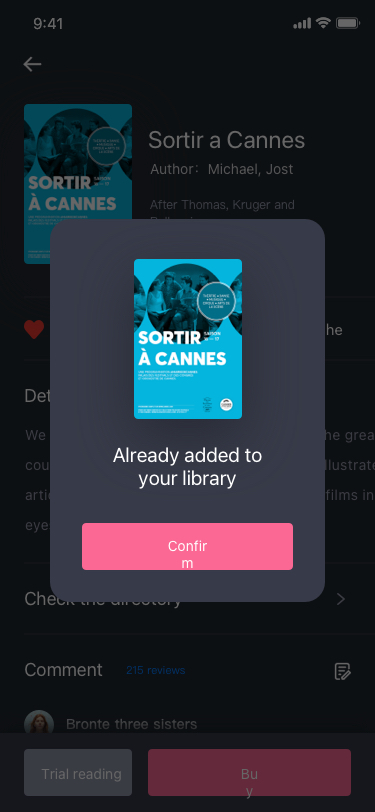
Text in this UI design:
Comment
Bronte three sisters
One of the most powerful novels in the
history of literature
134
89
12-04 21:20
215 reviews
Share
bookshelf
Like
We will invite you to explore the journey of the greatest
country in the history of cinema. The short illustrated
article portrays the history of multi-country films in the
eyes of film experts and directors.
Details
Check the directory
After Thomas, Kruger and
Bellucci…
Sortir a Cannes
Author：Michael, Jost
5.0
Trial reading
Buy
Already added to
your library
Confirm